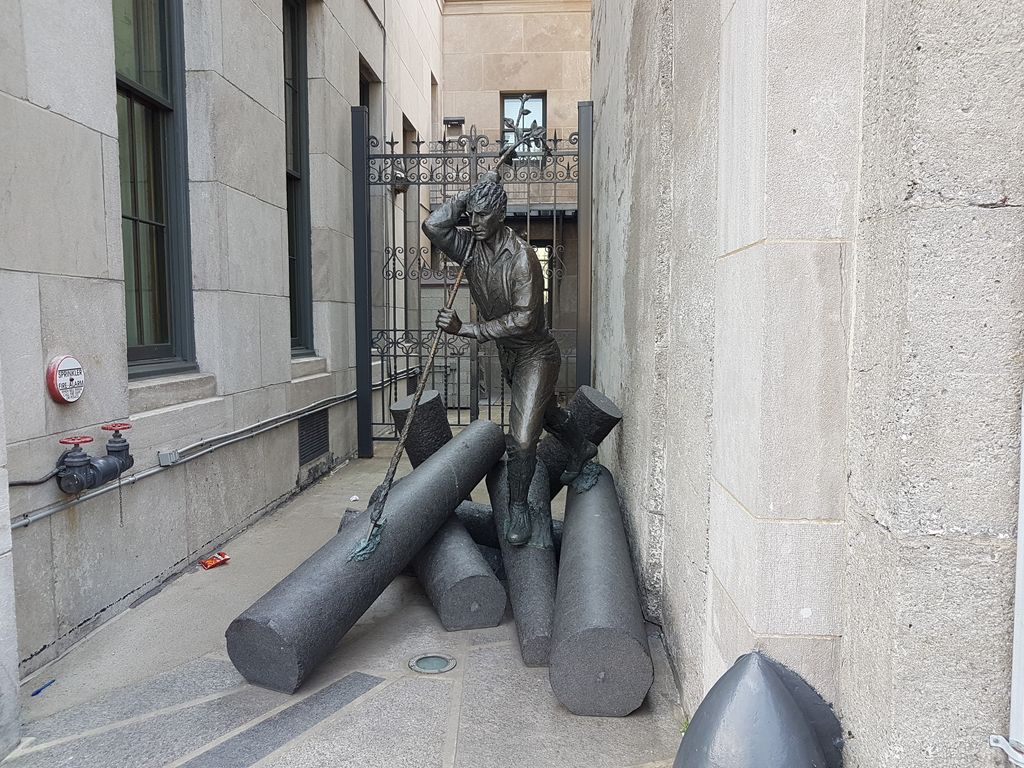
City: quebec_city